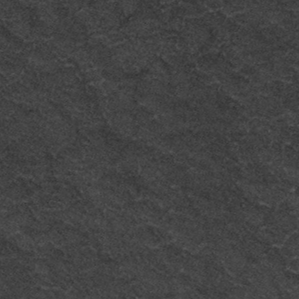
Label: frost